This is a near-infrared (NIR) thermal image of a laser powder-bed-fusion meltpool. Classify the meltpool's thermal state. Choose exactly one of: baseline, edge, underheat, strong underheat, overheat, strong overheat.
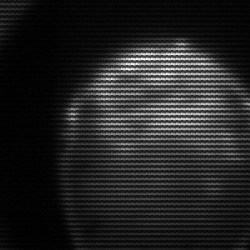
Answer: edge